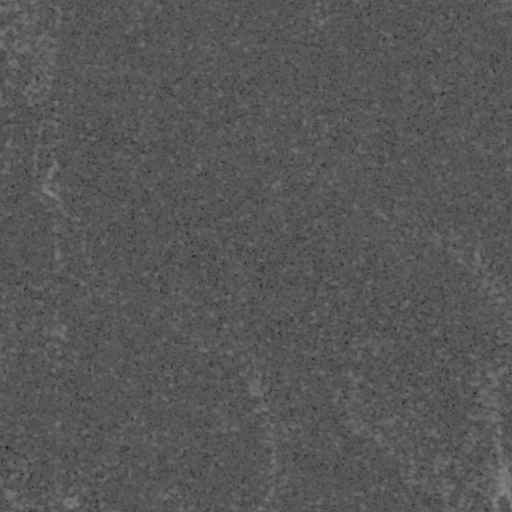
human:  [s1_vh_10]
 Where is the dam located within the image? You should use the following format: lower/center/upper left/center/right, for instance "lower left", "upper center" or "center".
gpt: The dam is located in the lower left of the image.
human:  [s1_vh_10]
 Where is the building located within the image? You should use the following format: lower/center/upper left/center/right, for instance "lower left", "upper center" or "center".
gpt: The building is located in the lower left of the image.
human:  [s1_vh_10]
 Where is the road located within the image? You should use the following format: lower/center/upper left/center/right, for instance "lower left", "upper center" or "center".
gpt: There is no road in the image.

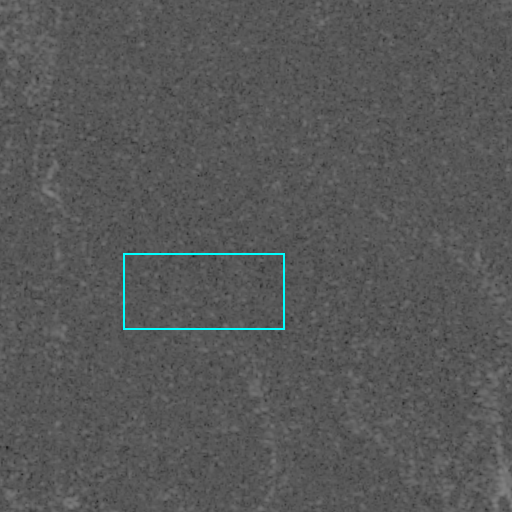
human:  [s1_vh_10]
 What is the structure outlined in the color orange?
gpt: There is no orange outline.
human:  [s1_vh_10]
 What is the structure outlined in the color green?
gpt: There is no structure outlined in green.